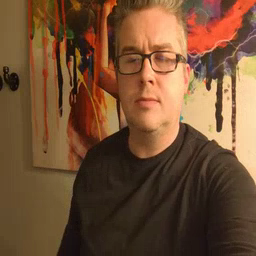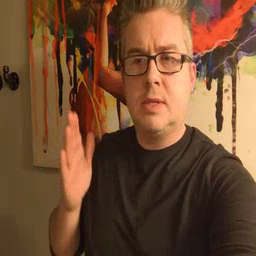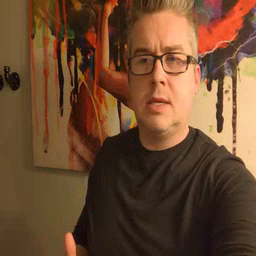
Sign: beside